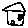
Label: house